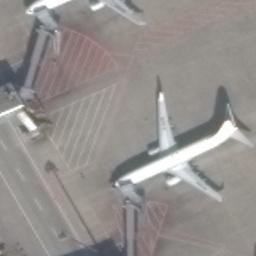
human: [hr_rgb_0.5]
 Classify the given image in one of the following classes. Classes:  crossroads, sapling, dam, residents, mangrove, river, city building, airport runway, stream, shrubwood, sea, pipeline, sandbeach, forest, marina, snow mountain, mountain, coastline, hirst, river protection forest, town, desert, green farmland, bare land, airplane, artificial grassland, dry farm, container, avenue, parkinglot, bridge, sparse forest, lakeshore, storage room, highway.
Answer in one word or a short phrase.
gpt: airplane